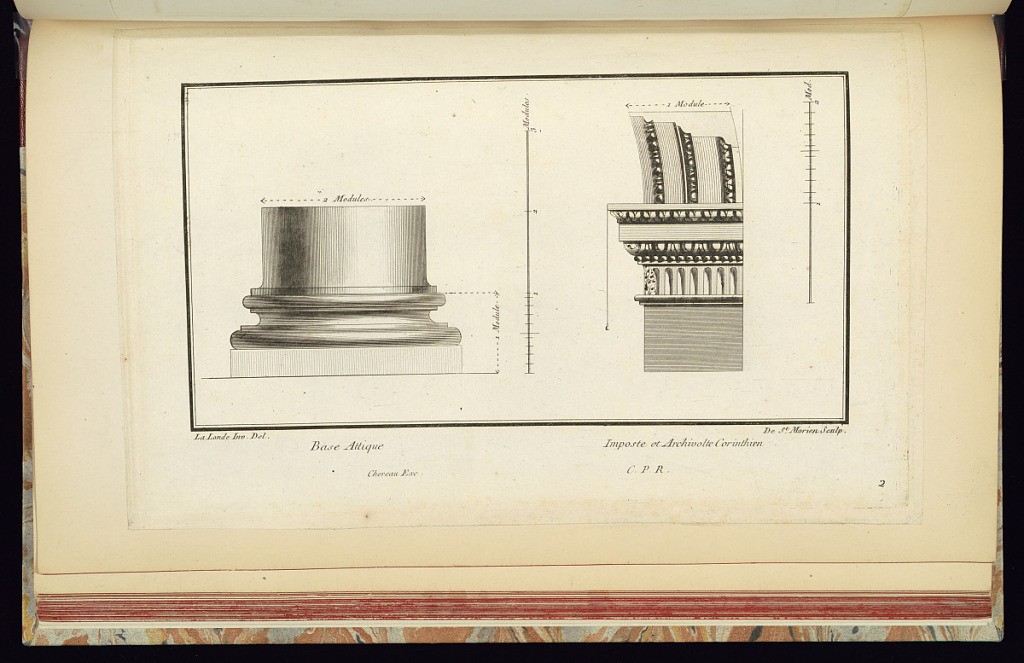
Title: Base Attique. Imposte et Archivolte Corinthien.
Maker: Richard de Lalonde, French, active 1780–96
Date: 1775-1788
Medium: Etching on off-white laid paper
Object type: Print
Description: On the left, an Attic base with a scale bar to the right of "3 Modules." On the right, an impost with fluting, bead course, and egg and dart ornamentation topped by an archivolt with bead and dart course, egg and dart, and lamb tongue ornamentation. To the right is a scale bar of "2 Mod[ules]." The plate is signed and numbered.